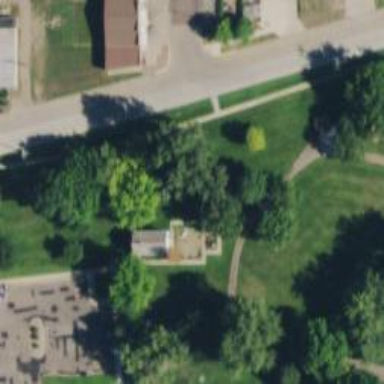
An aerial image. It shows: Historic memorial.